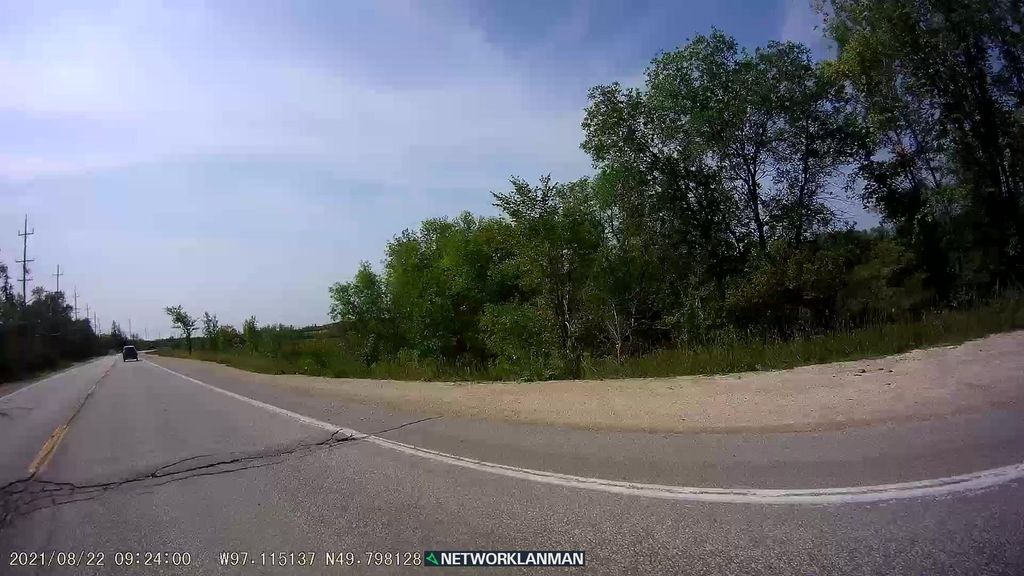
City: winnipeg